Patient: sex F, age 56
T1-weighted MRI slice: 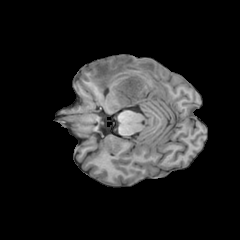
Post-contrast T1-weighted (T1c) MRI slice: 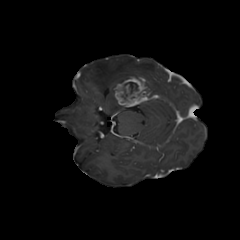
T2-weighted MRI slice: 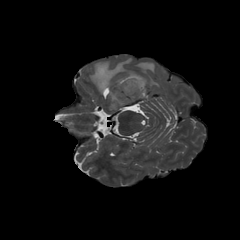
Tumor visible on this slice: yes
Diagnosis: Glioblastoma, IDH-wildtype
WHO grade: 4